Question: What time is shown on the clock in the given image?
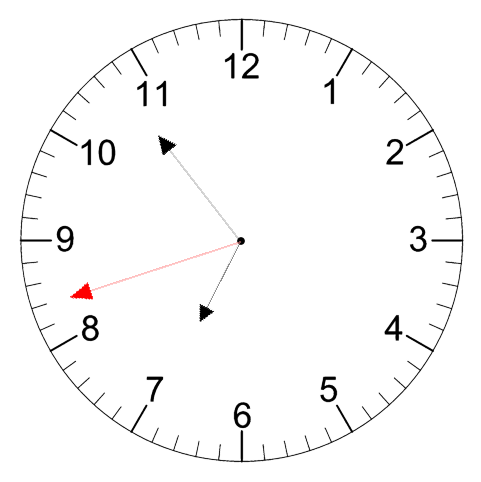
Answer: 06:53:42